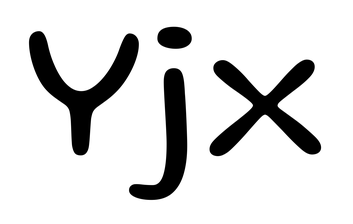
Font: Gluten_Light